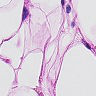
Metastatic tissue present: no